Question: JPAController method complains like the following:

I am using Netbeans 7.3.1 on OS X Lion, Glassfish 4, Java EE 7.
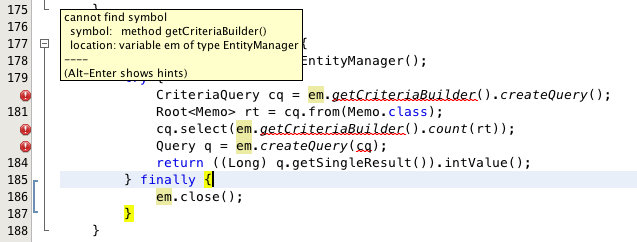
Answer: You have a on your path. Try to click on the EntityManager class to see where it leads and remove that part from your build path, so that GlassFish's libraries are taken.
Also it could be your referenced in your project (an older version with JPA 1.0, version that does not have CriteriaQueries).